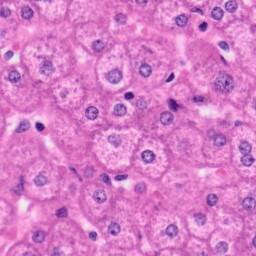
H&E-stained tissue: Liver